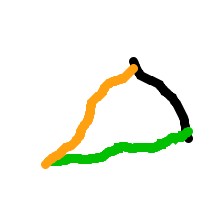
Shape: triangle